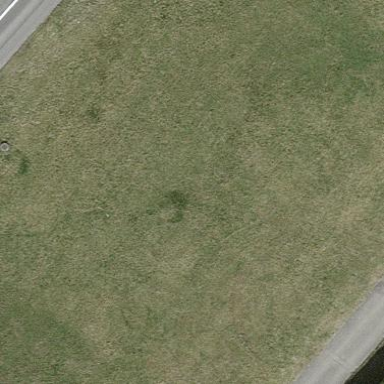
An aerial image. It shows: Beautiful meadow.